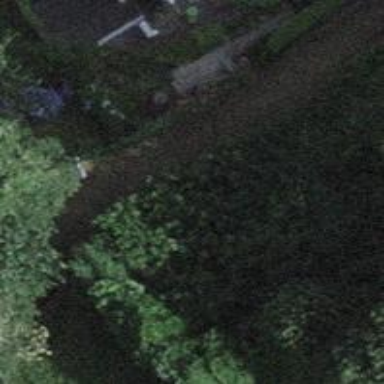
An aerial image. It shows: Road with steps.